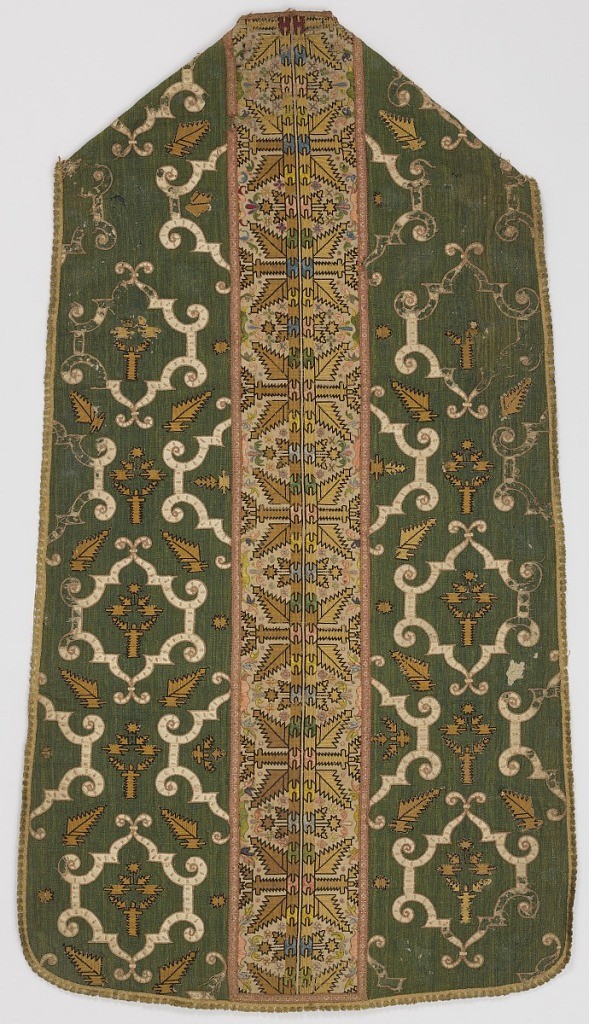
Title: Chasuble
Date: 17th century
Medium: linen warps, silk wefts Technique: embroidery, couching and satin appliqué on plain weave
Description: Chasuble of grass-green linen with symmetrical design in Renaissance tradition of applique white satin arabesques outlined with couched pink cord and applique stylized plant forms cut from rosettes similar to those in pillars, in gold-colored silk cross-stitch. Embroidered white linen? Pillars with vertical row of elaborate geometrical rosettes in gold-colored silk cross-stitch and floral fillings in pastel silks. Lined in dark blue glazed linen. Narrow linen galloons of period.